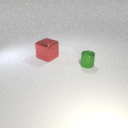
large red metal cube behind small green metal cylinder